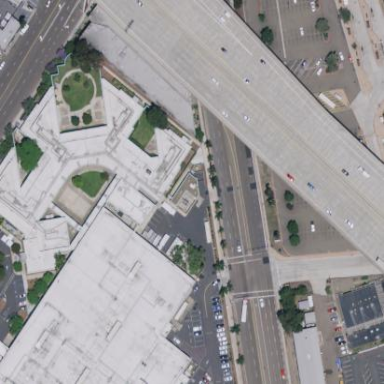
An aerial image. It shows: Office building.